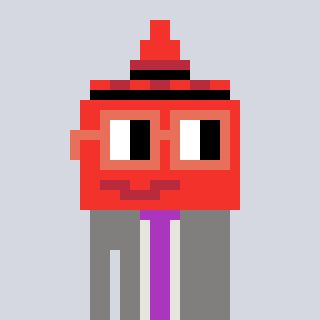
a pixel art character with square orange glasses, a ketchup-shaped head and a bluegrey-colored body on a cool background